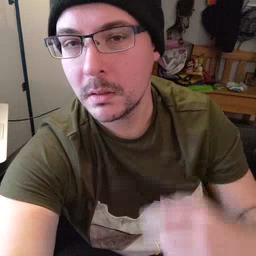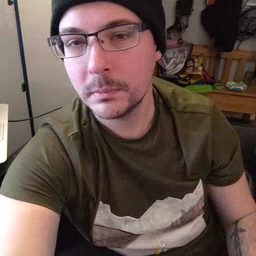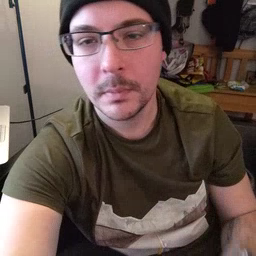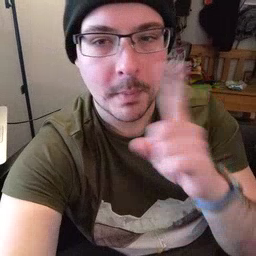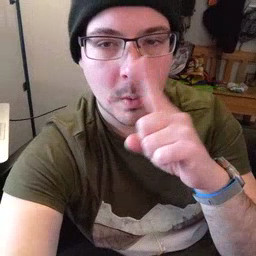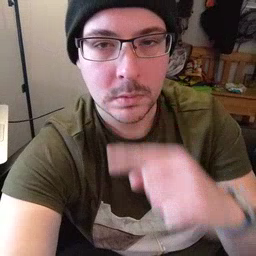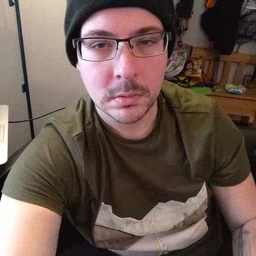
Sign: mouse